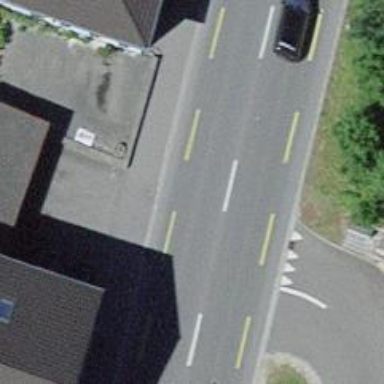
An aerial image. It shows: Primary highway with dedicated lane for cyclists.